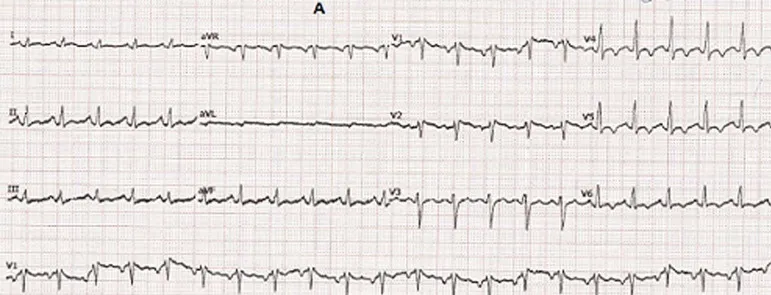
Electrocardiogram:. On day 1, shows sinus tachycardia at 125 beats/min diffuse, and ,nonspecific disturbances of ventricular repolarization.
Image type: electrography (ekg)